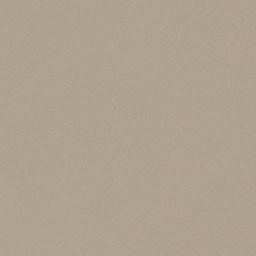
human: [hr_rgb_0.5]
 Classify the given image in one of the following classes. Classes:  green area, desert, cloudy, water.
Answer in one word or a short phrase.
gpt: desert